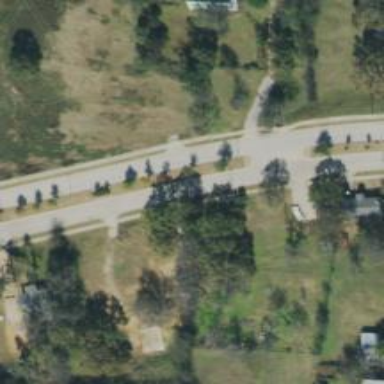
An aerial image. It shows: Secondary road.